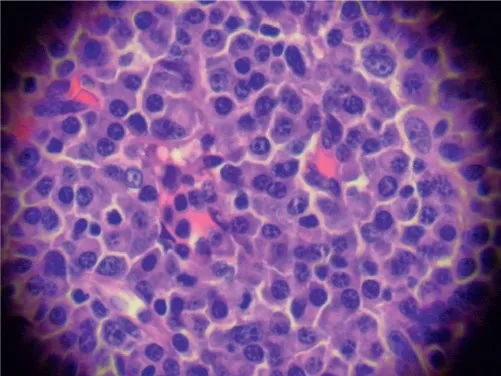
Infiltration by plasma cells (x 400).
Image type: pathology (h&e)